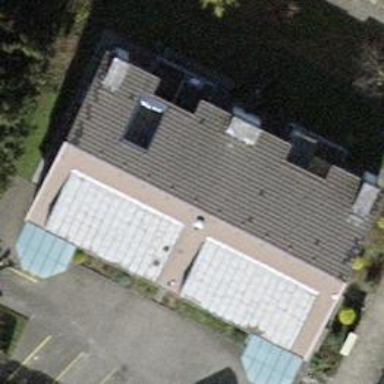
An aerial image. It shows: Apartments building with gabled roof oriented along the building.